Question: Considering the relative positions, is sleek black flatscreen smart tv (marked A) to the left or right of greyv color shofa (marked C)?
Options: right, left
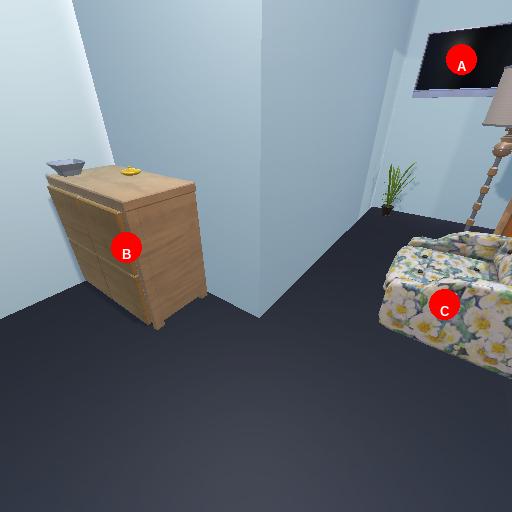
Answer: right